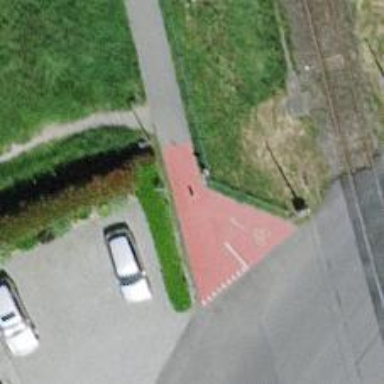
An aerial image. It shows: Bollard barrier.